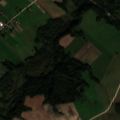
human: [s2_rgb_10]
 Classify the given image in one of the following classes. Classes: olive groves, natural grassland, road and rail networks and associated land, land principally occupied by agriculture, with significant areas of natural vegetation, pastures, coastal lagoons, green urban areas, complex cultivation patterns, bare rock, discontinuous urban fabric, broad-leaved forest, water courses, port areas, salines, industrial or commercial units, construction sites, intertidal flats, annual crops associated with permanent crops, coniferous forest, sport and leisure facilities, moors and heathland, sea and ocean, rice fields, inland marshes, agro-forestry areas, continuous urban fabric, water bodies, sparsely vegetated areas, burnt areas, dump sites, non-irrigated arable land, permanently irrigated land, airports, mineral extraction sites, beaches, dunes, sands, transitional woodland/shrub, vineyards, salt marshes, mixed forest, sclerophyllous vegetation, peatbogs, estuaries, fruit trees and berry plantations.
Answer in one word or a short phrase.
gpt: non-irrigated arable land, pastures, complex cultivation patterns, mixed forest